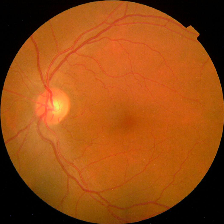
Diabetic retinopathy grade: No DR